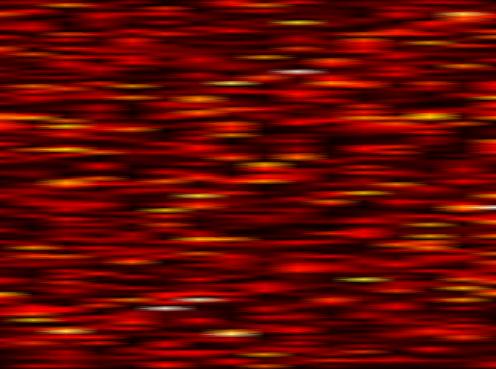
Label: FOFDM